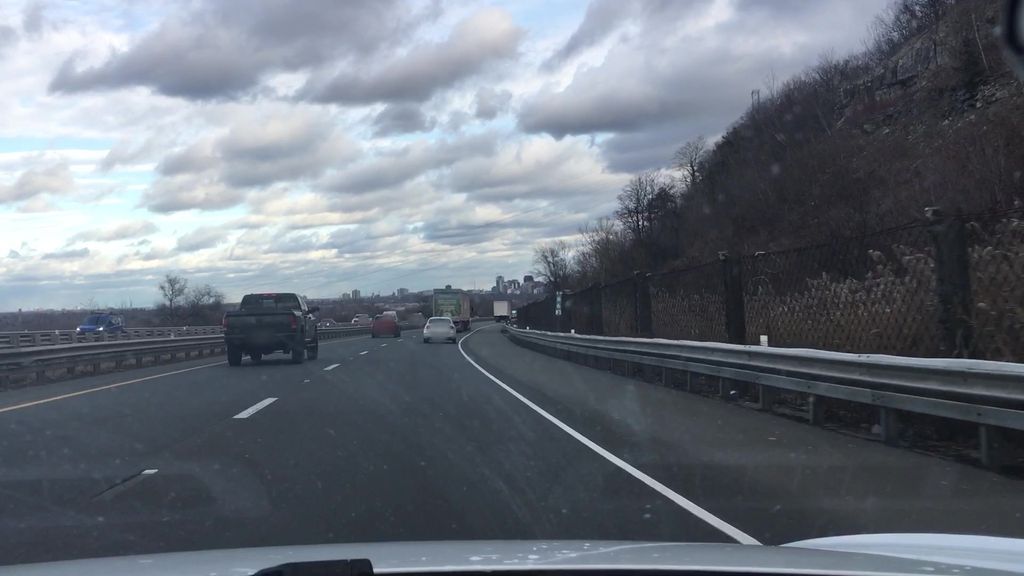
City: hamilton